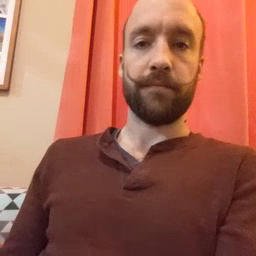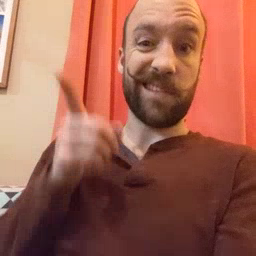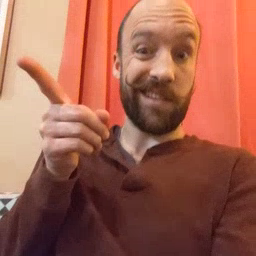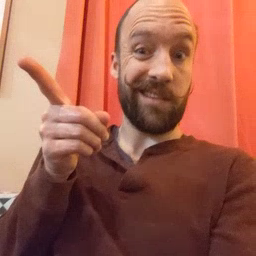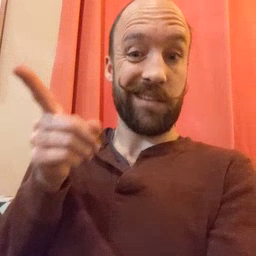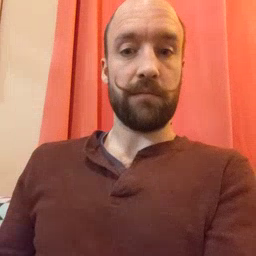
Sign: hesheit